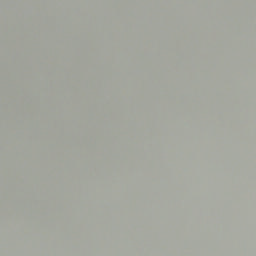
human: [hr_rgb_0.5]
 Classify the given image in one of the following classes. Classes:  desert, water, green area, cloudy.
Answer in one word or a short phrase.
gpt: cloudy